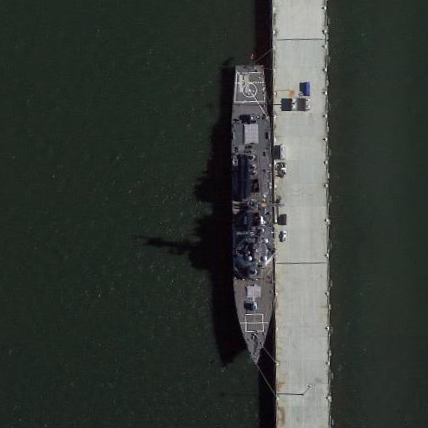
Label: destroyer